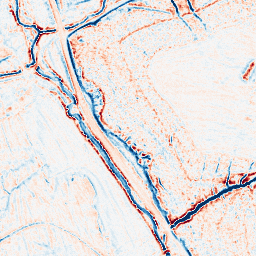
Category: edge_preserving
Decomposition family: bilateral
Decomposition parameters: d: 9
sigma_color: 100
sigma_space: 25
Upsampling method: sinc_hamming
Upsampling parameters: scale: 2
kernel_size: 16
Upsampling scale: 2